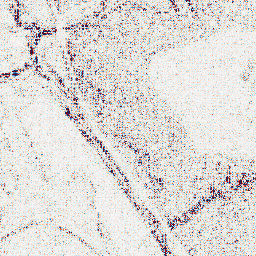
Category: wavelet
Decomposition family: wavelet_dwt
Decomposition parameters: wavelet: coif2
level: 1
Upsampling method: sinc_hamming
Upsampling parameters: scale: 8
kernel_size: 16
Upsampling scale: 8